Question: Greetings all,
This is going to be a long question,skip the [Background] if its not that neccasary ;)
]
I am developing a modular QT based application.Application is extentible via QT based plugins.
As shown in the figure, there are mainly 3 parts .(numbers in red)

1) - the core of the application,which defines pluginterfaces,main UIS,interations..etc
2) - the applicatoin which implement some builtin plugins and main application execution.
3) - several plugins which implements Plugin interfaces in 'libAppCore.dll'
Here's how each components links each other:
- libAppCore links QT libraries.- App.exe links libAppCore.DLL and QT libraries (App.exe uses someother QT Classes not being used my libAppCore.DLL)- Plugins (libAppQTPluginA.DLL , libAppQTPluginB.DLL ) - link libAppCore.DLL and QT libs.
libAppQTPluginA.DLL - links OpenGL
libAppQTPluginB.DLL - links VTK libraries
Everything compiles fine and I have only problem wihen executing the PluginB , which uses VTK libraries.
During executing PluginB , it creates a QWidget which set as central widget in a QMainWindow.(there can be many QMainWindow's at once)
Inside this QWidget I create a QVTWidget and create a dummy sphere as follows,
QVTKWidget qtWidget = new QVTKWidget(this);
qtWidget->resize(512, 512);
vtkSmartPointer sphereSource = vtkSmartPointer::New();
sphereSource->Update();
vtkSmartPointer sphereMapper = vtkSmartPointer::New();
sphereMapper->SetInputConnection(sphereSource->GetOutputPort());
vtkSmartPointer sphereActor = vtkSmartPointer::New();
sphereActor->SetMapper(sphereMapper);
// VTK Renderer
vtkSmartPointer leftRenderer =vtkSmartPointer::New();
leftRenderer->AddActor(sphereActor);
qtWidget->GetRenderWindow()->AddRenderer(leftRenderer);
QVBoxLayout *vboxLayout = new QVBoxLayout;
vboxLayout->addWidget(qtWidget);
setLayout(vboxLayout);
During execution QT warns about multiple threads ,but I never create any new threads nor VTK (AFAIK).
'''
QObject: Cannot create children for a parent that is in a different thread.(Parent is QObject(0xdbe0d70), parent's thread is QThread(0x3370f8), current thread is QThread(0xdc427f8)
'''
(But when I comment out the line vboxLayout->addWidget(qtWidget); this disappears. )
And when I perforce any operation on QVTKWidget ,application crash .Error log is
'''
> Program received signal SIGSEGV,
> Segmentation fault. 0x01024c41 in
> QRegion::isEmpty (this=0x28d480) at
> painting\qregion.cpp:3975 3975
> painting\qregion.cpp: No such file or
> directory.
> in painting\qregion.cpp (gdb) back
> #0 0x01024c41 in QRegion::isEmpty (this=0x28d480)
> at painting\qregion.cpp:3975
> #1 0x00f0f18a in QWidgetPrivate::childAt_helper
> (this=0xf3957a0, p=...,
> ignoreChildrenInDestructor=false) at kernel\qwidget.cpp:9641
> #2 0x00f0f109 in QWidgetPrivate::childAt_helper
> (this=0xb3c8218, p=...,
> ignoreChildrenInDestructor=false) at kernel\qwidget.cpp:9636
> #3 0x00f0ef9e in QWidget::childAt (this=0x3be0b0, p=...)
> at kernel\qwidget.cpp:9600
> #4 0x00f27bb6 in QETWidget::translateMouseEvent
> (this=0xf3701e8, msg=...)
> at kernel\qapplication_win.cpp:3114
> #5 0x00f234db in QtWndProc@16 (hwnd=0x70af4, message=513, wParam=1,
> lParam=<PHONE>) at kernel\qapplication_win.cpp:1629
> #6 0x767a6238 in USER32!IsDialogMessageW () from
> C:\Windows\syswow64\user32.dll
> #7 0x00070af4 in ?? () warning: (Internal error: pc 0x200 in read in
> psymtab, but not in symtab.)
>
> warning: (Internal error: pc 0x200 in
> read in psymtab, but not in symtab.)
>
> #8 0x00000201 in ?? (warning: (Internal error: pc 0x200 in read in
> psymtab, but not in symtab.)
'''
Any tips ? Why it compains about multiple thread at the first time?
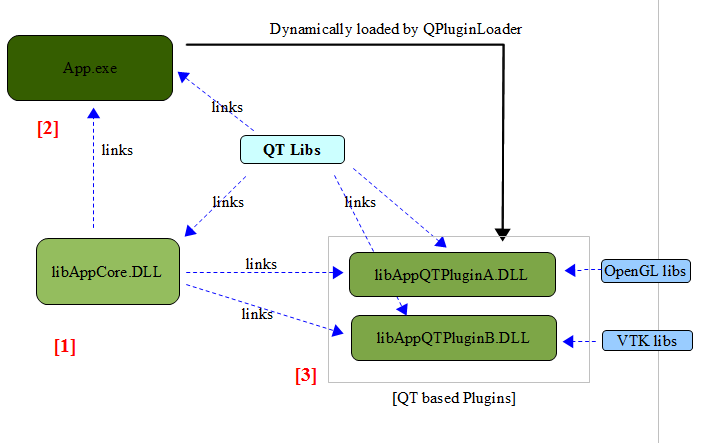
Answer: Finally I found the solution..
I had compiled VTK libraries for Release version.But all other components I build Debug version.
Since there are two QT libraries are linked(Release and Debug version), QT create two threads for each version.
Finally I build all with Release build option and everything works fine.